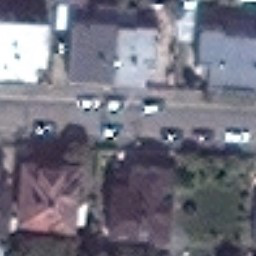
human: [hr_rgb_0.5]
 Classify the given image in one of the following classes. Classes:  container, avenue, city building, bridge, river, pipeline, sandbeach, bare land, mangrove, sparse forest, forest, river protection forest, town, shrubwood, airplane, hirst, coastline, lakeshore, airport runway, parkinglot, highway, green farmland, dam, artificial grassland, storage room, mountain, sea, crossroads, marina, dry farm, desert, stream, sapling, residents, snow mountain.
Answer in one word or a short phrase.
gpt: residents